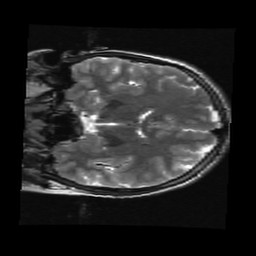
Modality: T2w
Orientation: coronal
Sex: female
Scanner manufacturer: ge
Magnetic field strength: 3 T
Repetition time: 5 s
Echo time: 0.1012 s